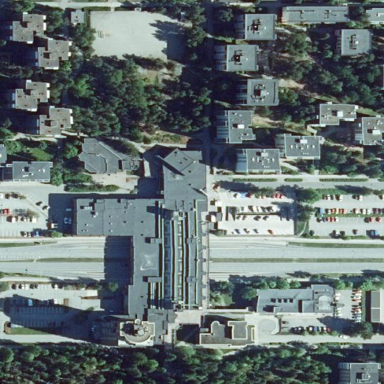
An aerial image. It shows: Commercial building that houses mall.